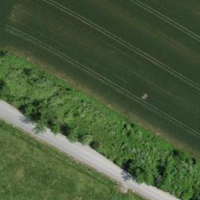
EUNIS habitat code: 52
Species observed at this site:
Emberiza citrinella
Dendrocopos major
Emberiza cirlus
Buteo buteo
Sylvia atricapilla
Hippolais polyglotta
Capreolus capreolus
Phylloscopus collybita
Larus michahellis
Alauda arvensis
Erithacus rubecula
Pica pica
Phoenicurus ochruros
Phoenicurus phoenicurus
Saxicola rubicola
Falco tinnunculus
Cyanistes caeruleus
Lanius excubitor
Linaria cannabina
Sturnus vulgaris
Chloris chloris
Corvus frugilegus
Phasianus colchicus
Lanius collurio
Carduelis carduelis
Turdus merula
Columba palumbus
Parus major
Hirundo rustica
Phylloscopus trochilus
Motacilla alba